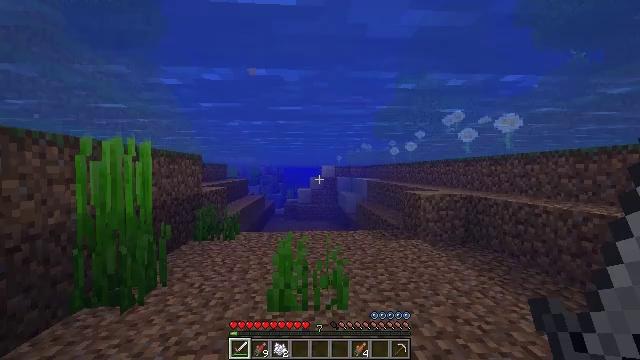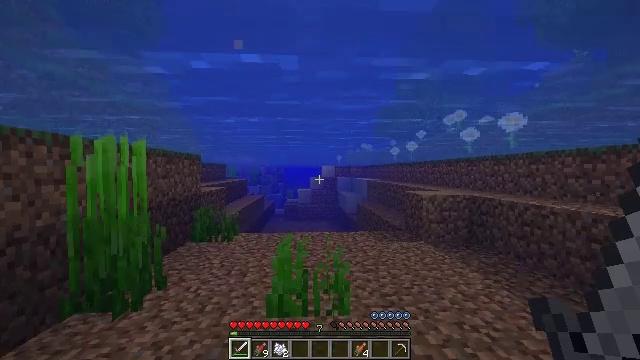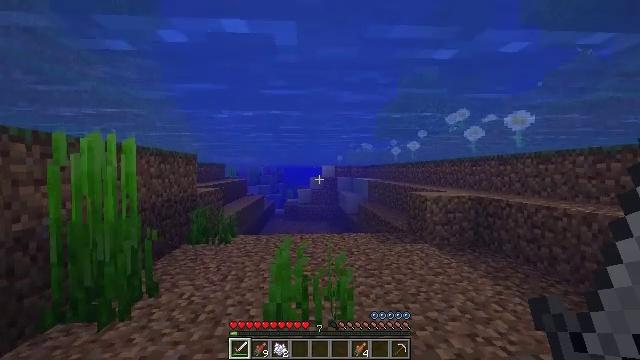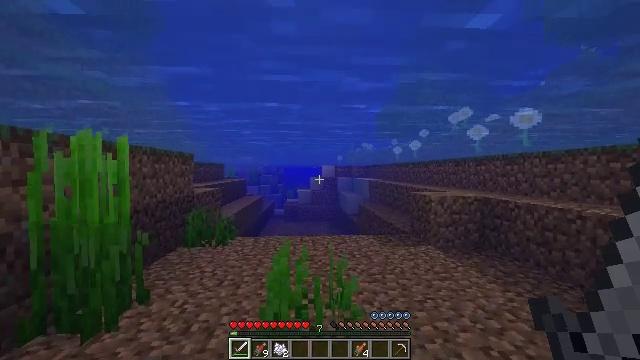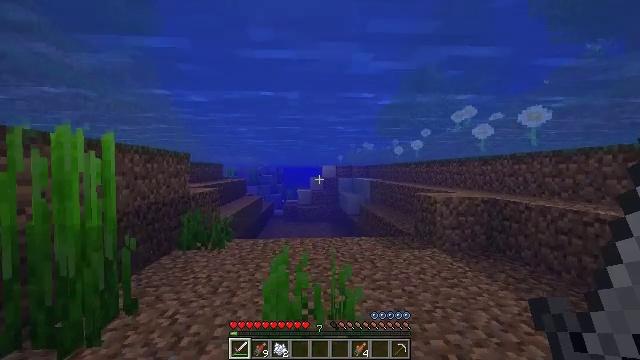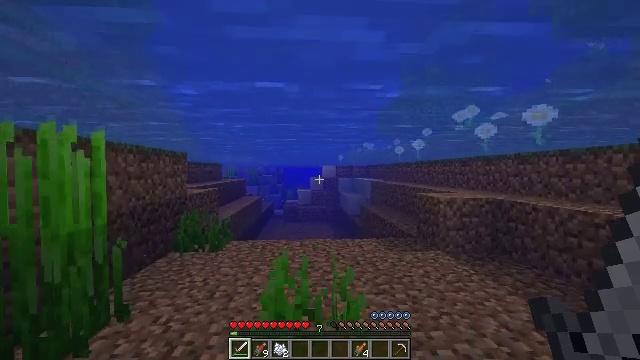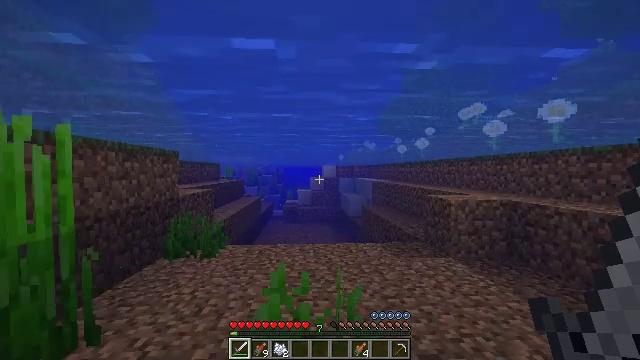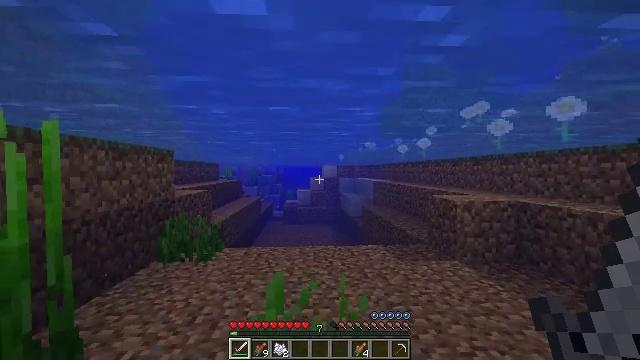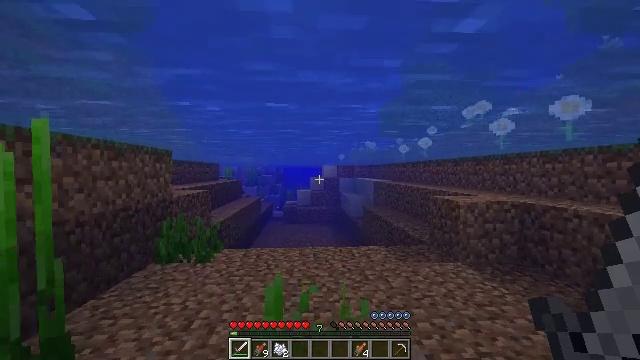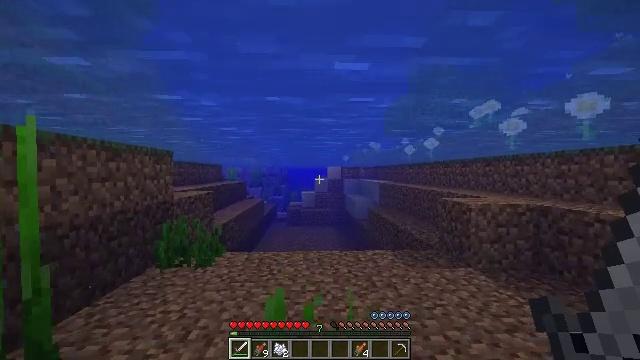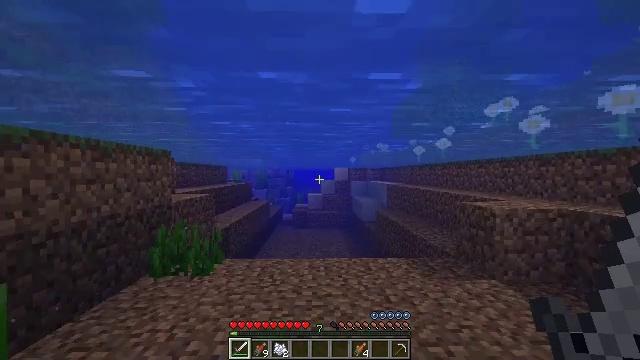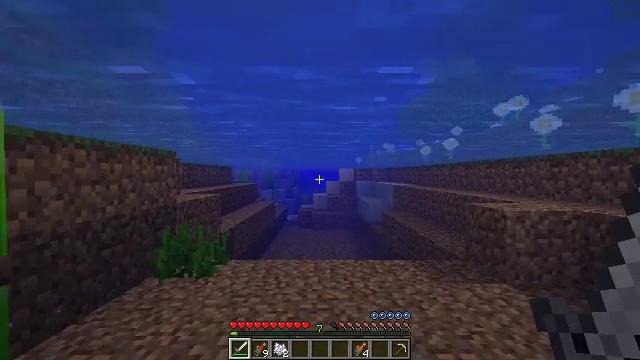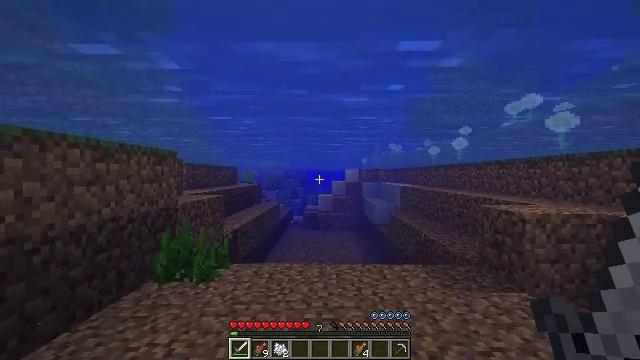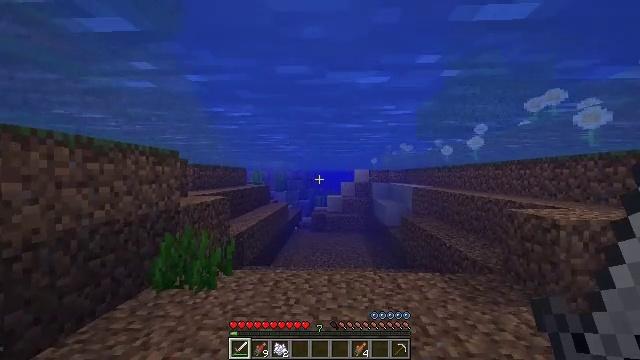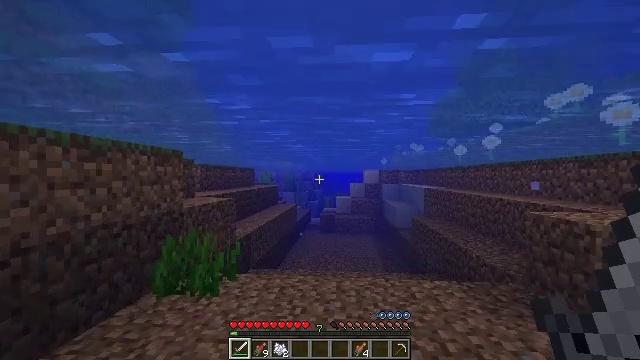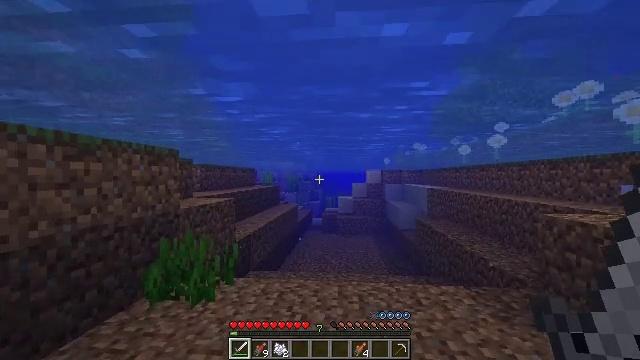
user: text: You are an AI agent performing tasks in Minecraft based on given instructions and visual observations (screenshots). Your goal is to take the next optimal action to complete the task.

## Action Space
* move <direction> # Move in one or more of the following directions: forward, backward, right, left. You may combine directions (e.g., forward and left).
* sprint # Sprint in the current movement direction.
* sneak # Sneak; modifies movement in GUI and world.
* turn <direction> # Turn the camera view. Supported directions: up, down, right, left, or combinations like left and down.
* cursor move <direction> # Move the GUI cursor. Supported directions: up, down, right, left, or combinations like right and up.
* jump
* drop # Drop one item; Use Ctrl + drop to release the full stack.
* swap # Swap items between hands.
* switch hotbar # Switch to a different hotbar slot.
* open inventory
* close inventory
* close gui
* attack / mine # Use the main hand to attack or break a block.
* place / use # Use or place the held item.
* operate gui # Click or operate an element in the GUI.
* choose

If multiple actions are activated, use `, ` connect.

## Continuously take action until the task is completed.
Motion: motion action
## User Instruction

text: Kill aquatic mobs.
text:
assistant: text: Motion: move forward
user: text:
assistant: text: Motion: move forward
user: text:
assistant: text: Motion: move forward
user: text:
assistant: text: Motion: move forward
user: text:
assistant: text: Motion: move forward
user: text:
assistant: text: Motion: move forward
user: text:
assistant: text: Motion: move forward
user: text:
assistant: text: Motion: move forward
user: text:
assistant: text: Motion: move forward
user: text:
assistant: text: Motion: move forward, turn left
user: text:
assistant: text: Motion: move forward, turn left
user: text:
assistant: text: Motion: move forward, turn left
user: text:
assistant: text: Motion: move forward, turn left
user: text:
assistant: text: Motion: move forward, turn left
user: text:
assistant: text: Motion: move forward
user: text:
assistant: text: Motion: move forward
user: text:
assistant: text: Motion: move forward
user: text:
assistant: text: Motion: move forward
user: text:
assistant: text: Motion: move forward
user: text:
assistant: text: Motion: move forward
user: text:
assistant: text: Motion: move forward
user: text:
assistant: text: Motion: move forward
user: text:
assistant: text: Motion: move forward
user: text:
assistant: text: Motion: move forward
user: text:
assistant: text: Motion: move forward
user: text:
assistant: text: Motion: move forward
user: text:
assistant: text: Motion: move forward
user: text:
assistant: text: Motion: move forward
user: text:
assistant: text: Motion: move forward
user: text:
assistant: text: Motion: move forward